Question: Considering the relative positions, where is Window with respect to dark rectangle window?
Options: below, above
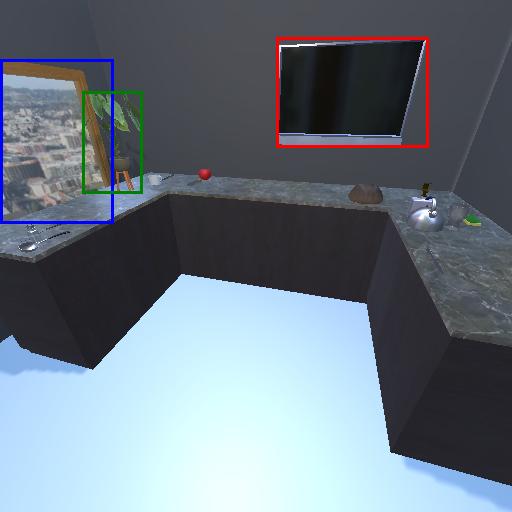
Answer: below